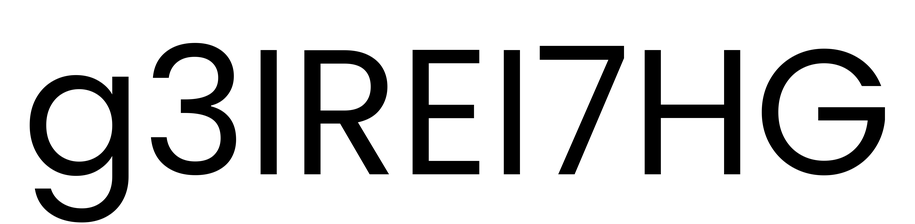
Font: Poppins-Regular